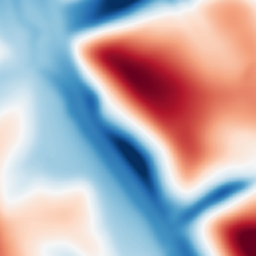
Category: multiscale
Decomposition family: dog
Decomposition parameters: sigma_low: 5
sigma_high: 50
Upsampling method: nearest
Upsampling parameters: scale: 2
Upsampling scale: 2